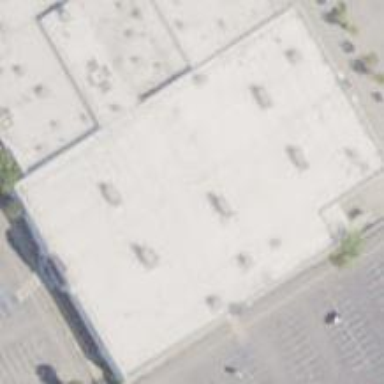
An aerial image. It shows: Department store building.